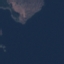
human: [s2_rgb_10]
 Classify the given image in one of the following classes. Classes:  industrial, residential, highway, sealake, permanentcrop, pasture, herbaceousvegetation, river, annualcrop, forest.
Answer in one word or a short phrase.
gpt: SeaLake